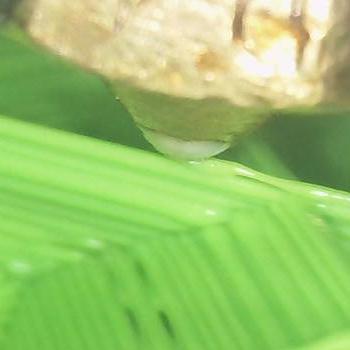
Flow rate: 33%